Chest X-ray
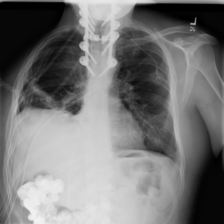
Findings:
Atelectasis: positive
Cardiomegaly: negative
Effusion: positive
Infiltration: negative
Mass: negative
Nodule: negative
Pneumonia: negative
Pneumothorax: negative
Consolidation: negative
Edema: negative
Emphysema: positive
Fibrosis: negative
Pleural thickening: negative
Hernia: negative